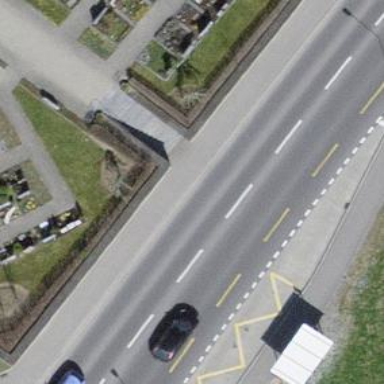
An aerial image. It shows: Secondary road with asphalt surface. There is separate sidewalk and cycle lane on the left side.